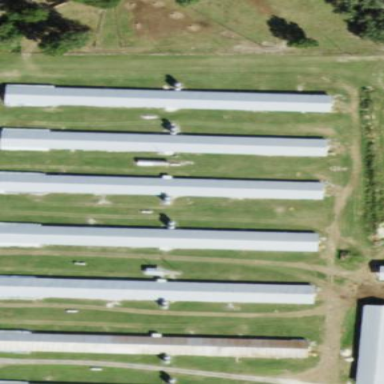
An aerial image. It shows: Poultry farmyard.